Question: Would it be possible to have a to show or not the different Shapes.
With Green & Red written in each Button of the TogglerBar ?
'''
Manipulate[
Graphics[{If[thePink, {Pink, Disk[{5, 5}, 3]}],
If[theGreen, {Green, Disk[{15, 2}, 1]}]},
PlotRange -> {{0, 20}, {0, 10}}], {{thePink, True,
Style["Pink", Black, Bold, 12]}, {True, False}}, {{theGreen, True,
Style["Green", Black, Bold, 12]}, {True, False}}]
'''

The actual Manipulate object I am trying to adjust can be found there : <URL>
The purpose being to replace the CheckBox by a nice TogglerBar.
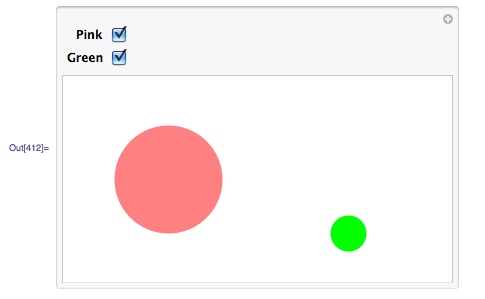
Answer: Like this?
'''
Manipulate[
Graphics[{
{White, Circle[{5, 5}, r]}, (* For Mma 7 compatibility*)
If[MemberQ[color, "Red"], {Pink, Disk[{5, 5}, r]}],
If[MemberQ[color, "Green"], {Green, Disk[{4, 2}, r]}]},
PlotRange -> {{0, 20}, {0, 10}}],
{{r, 1, "Radius"}, 1, 5, 1, ControlType -> Setter},
{{color, "Red", "Color"}, {"Red", "Green"}, ControlType -> TogglerBar},
LabelStyle -> Large]
'''

Answering your comment, I think your notebook could benefit from a template like this one:
'''
Manipulate[
Graphics[
{
{White, Circle[{5, 5}, r]},(* For Mma 7 compatibility*)
If[MemberQ[whatToDisplay, "Circle"], {Red, Circle [{5, 5}, r]}],
If[MemberQ[whatToDisplay, "Square"], {Blue, Rectangle[{5, 5}, {r, r}]}],
If[MemberQ[whatToDisplay, "Other"], {Black, Line [Tuples[{3, 4}, 2]]}],
},
PlotRange -> {{0, 20}, {0, 10}}
],
(* Controls follow *)
{{r, 1, Style["Radius", Black, Bold, 12]}, 1, 5, 1, ControlType -> Slider
, ControlPlacement-> Top
},
Control@{{whatToDisplay, True, Style["What", Black, Bold, 12]},
{"Circle", "Square", "Other"},
ControlType -> TogglerBar,
Appearance -> "Vertical",
ControlPlacement -> Left
}
]
'''